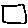
Label: square